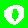
Digit: 0